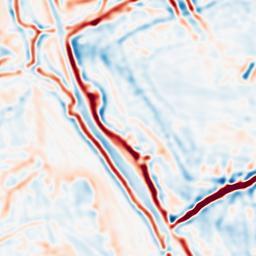
Category: multiscale
Decomposition family: log
Decomposition parameters: sigma: 3
Upsampling method: cubic_mitchell
Upsampling parameters: scale: 4
Upsampling scale: 4